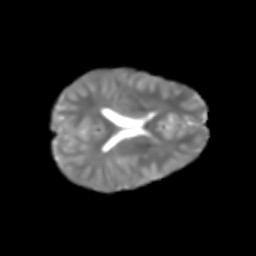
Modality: T2w
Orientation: axial
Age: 7
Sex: male
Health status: healthy